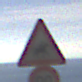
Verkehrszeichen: ReiterLinks
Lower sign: Geschwindigkeit90
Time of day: MorningAfternoon
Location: Outdoor (RoadRail)
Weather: PartlyCloudy
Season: NotSpecified
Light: Natural